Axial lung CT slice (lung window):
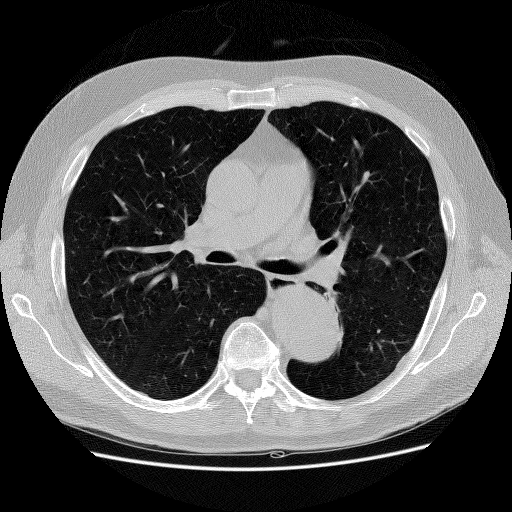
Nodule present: no